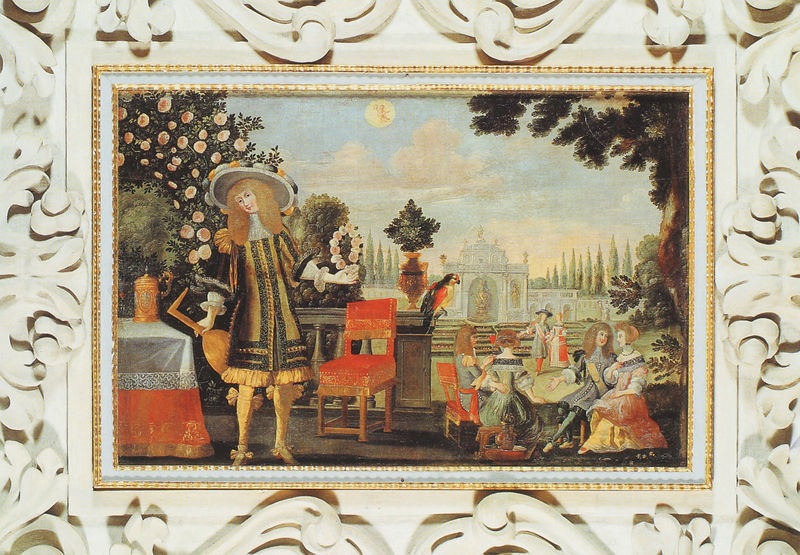
Titel: Festsaal des Klosters St. Benedikt
Künstler: Kaspar Feichtmayr
Standort: Benediktbeuern, Kloster St. Benedikt (EU - D - Bayern - Oberbayern)
Schlagwörter: gemälde, weiß, wolken, bäume, frauen, menschen, blumen, hut, männer, stuhl, terasse, tisch, blüte, blüten, park, rosen, schloss, gesellschaft, tanz, rahmen, bild, tischtuch, pappeln, strauch, busch, sonne, gold, redner, decke, familie, musiker, garten, zypressen, terrasse, italien, unterhaltung, romantik, treppe, treppen, könig, stuck, stufen, tor, kranz, mittelalter, festtag, blumenkranz, rosenstrauch, hochzeit, fresko, laute, mandoline, papagei, humpen, ludwig, gartenpicknick